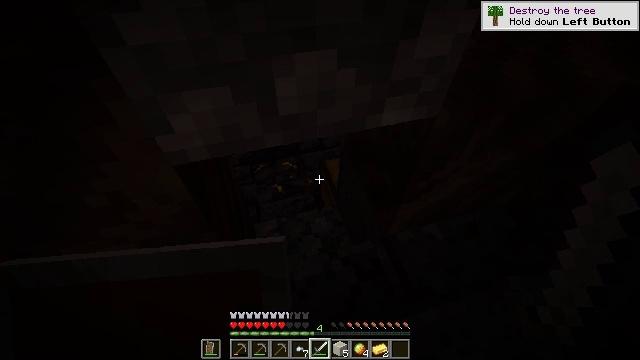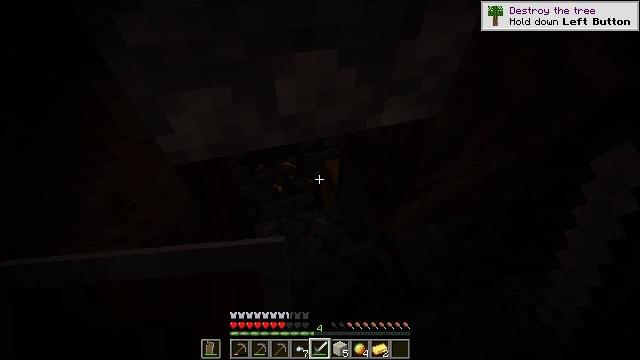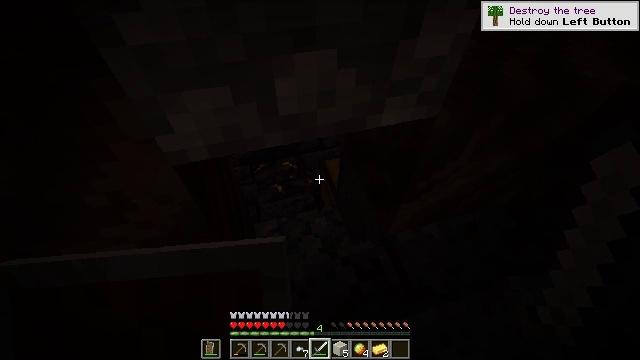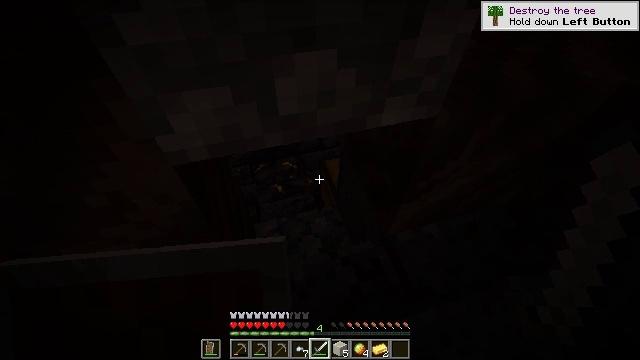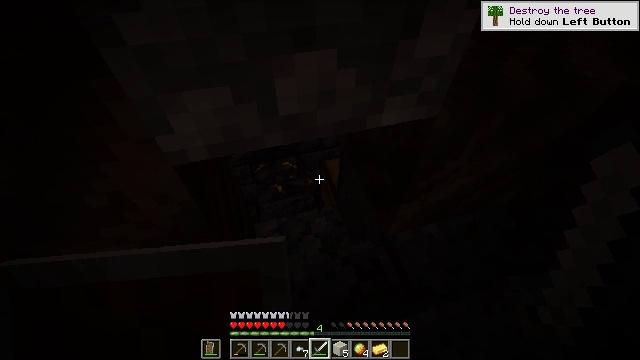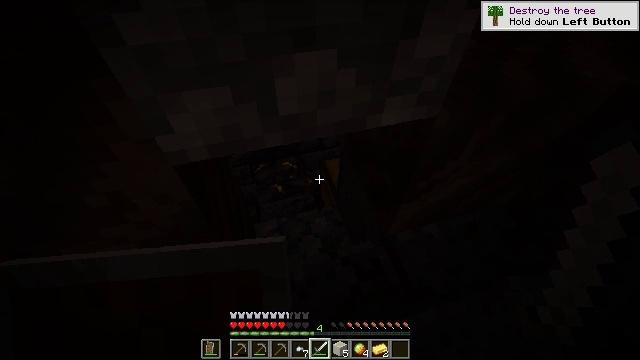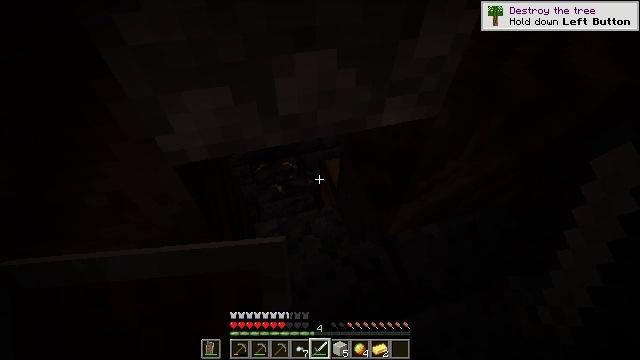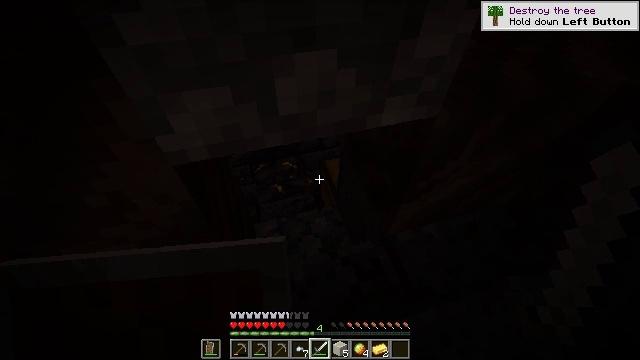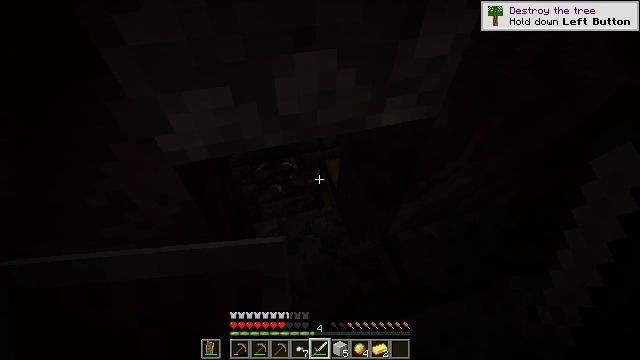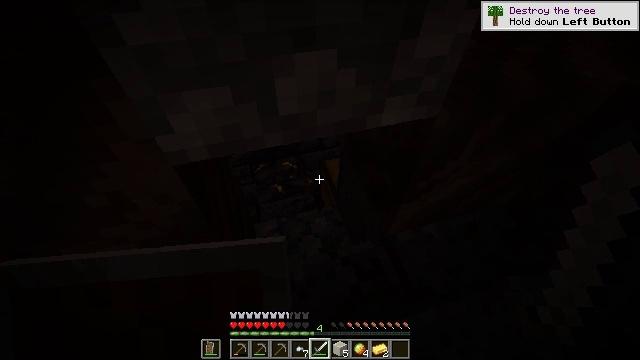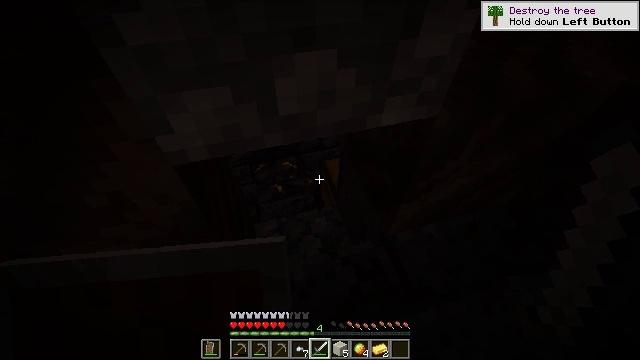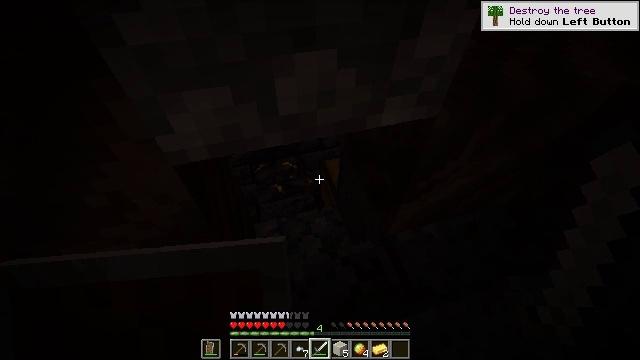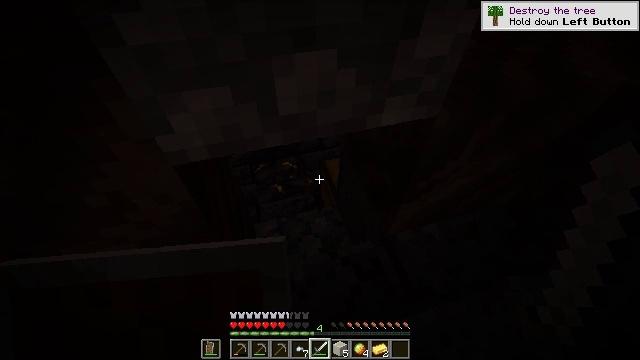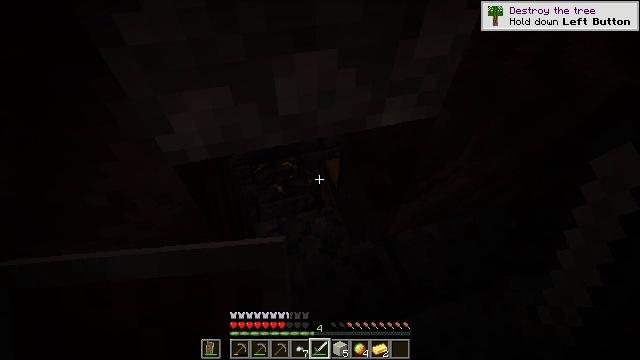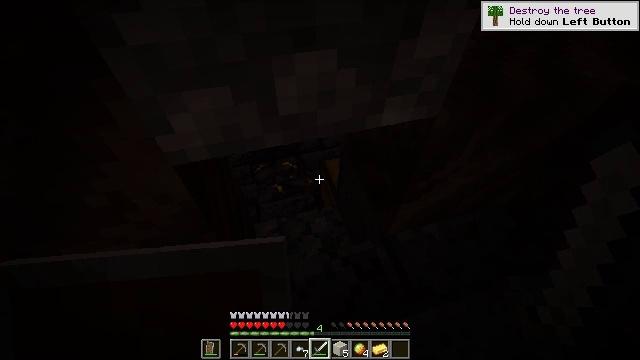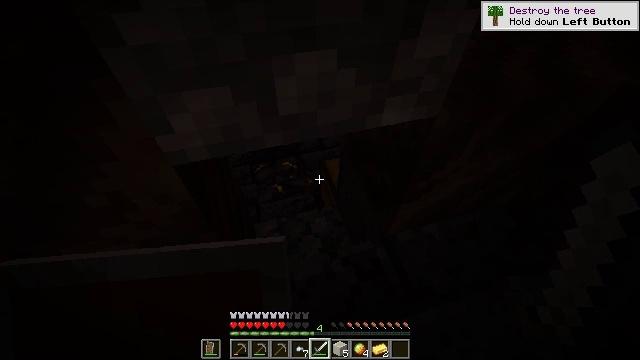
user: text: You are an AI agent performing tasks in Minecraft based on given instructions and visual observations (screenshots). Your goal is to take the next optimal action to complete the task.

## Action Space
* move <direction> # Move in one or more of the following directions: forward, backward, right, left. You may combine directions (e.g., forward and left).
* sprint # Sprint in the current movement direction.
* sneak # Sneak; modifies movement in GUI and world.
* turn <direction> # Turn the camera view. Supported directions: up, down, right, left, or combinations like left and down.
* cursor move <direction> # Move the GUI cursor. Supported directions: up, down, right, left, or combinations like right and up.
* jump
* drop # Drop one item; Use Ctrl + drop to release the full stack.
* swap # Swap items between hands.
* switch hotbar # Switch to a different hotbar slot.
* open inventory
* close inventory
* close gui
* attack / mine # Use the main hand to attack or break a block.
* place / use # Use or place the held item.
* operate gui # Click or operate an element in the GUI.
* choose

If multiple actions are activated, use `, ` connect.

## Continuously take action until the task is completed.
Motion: motion action
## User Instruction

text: Mine polished blackstone bricks.
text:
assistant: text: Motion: no_op
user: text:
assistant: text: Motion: no_op
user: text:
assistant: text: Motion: no_op
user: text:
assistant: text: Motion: no_op
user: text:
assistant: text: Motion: no_op
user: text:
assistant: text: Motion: no_op
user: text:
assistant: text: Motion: no_op
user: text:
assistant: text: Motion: no_op
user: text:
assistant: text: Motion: no_op
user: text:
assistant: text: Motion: no_op
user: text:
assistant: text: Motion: no_op
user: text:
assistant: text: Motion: no_op
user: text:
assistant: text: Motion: no_op
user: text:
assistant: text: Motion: no_op
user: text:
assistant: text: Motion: no_op
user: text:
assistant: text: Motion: no_op
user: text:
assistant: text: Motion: no_op
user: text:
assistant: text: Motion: no_op
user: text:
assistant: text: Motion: no_op
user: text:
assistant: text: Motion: no_op
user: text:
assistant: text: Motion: no_op
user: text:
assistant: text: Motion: no_op
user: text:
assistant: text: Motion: no_op
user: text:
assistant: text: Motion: no_op
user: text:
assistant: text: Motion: no_op
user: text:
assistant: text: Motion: no_op
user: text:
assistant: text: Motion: no_op
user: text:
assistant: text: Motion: no_op
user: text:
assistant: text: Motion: no_op
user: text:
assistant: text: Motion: no_op